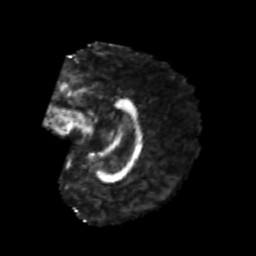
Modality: FA
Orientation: sagittal
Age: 20
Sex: female
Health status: healthy
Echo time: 0.074 s